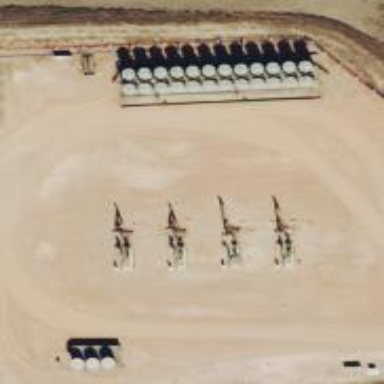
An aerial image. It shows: Petroleum well.